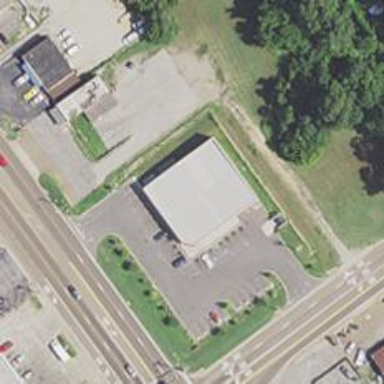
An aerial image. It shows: Convenience shop.